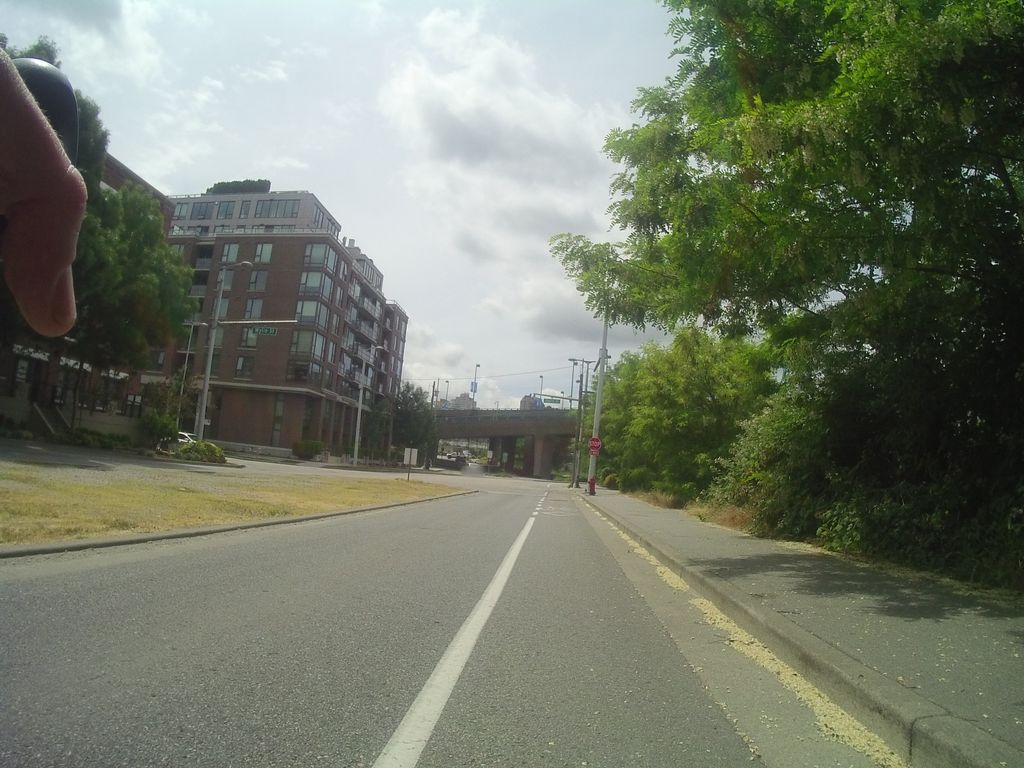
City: vancouver